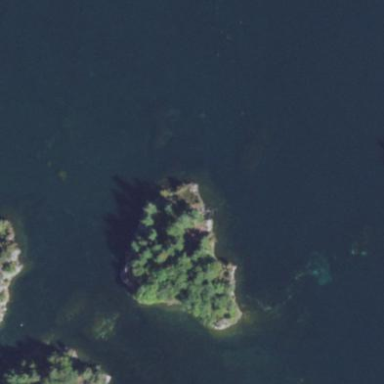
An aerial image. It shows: Islet.